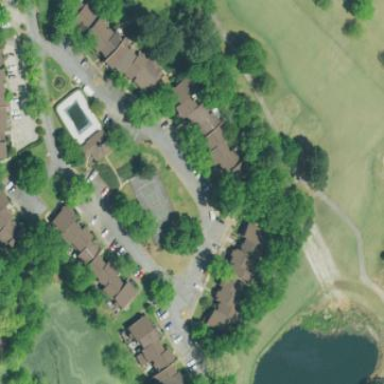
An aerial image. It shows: Grassy area designated as golf fairway.